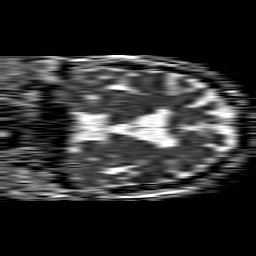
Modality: ADC
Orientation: coronal
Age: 74
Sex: female
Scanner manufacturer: philips
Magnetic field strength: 1.5 T
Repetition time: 4.6 s
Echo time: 0.08941 s